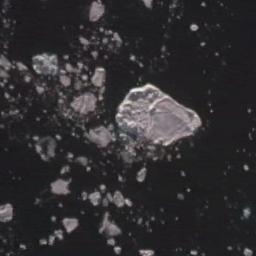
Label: sea_ice